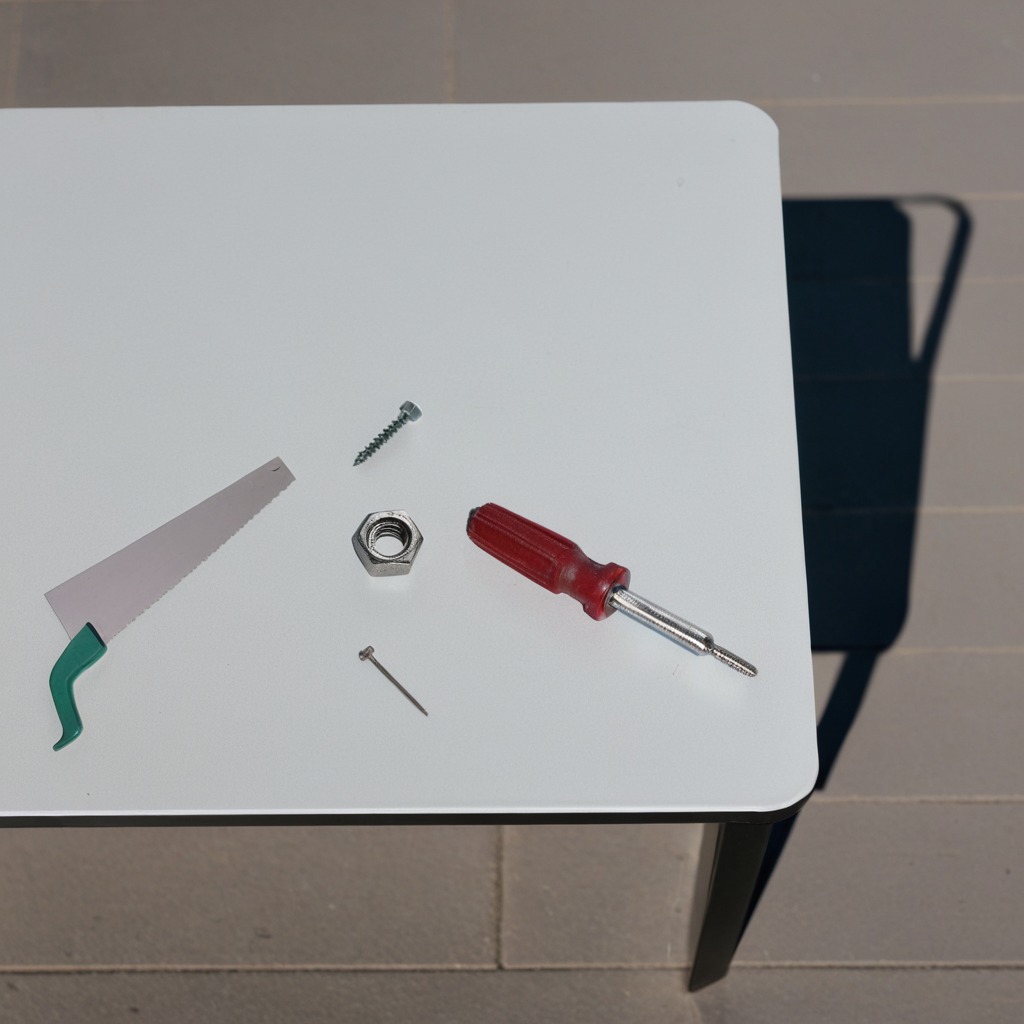
A metal machine screw, an iron nail, a handheld metal saw, a screwdriver, and a metal nut are lying on the table.